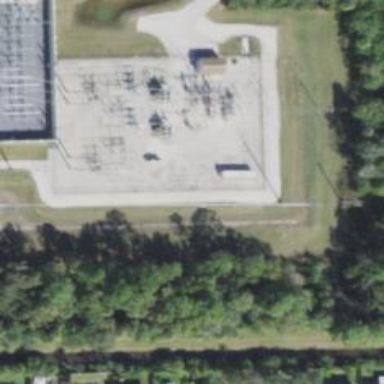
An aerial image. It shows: Outdoor power substation surrounded by fence. The substation is specifically for distribution purposes.